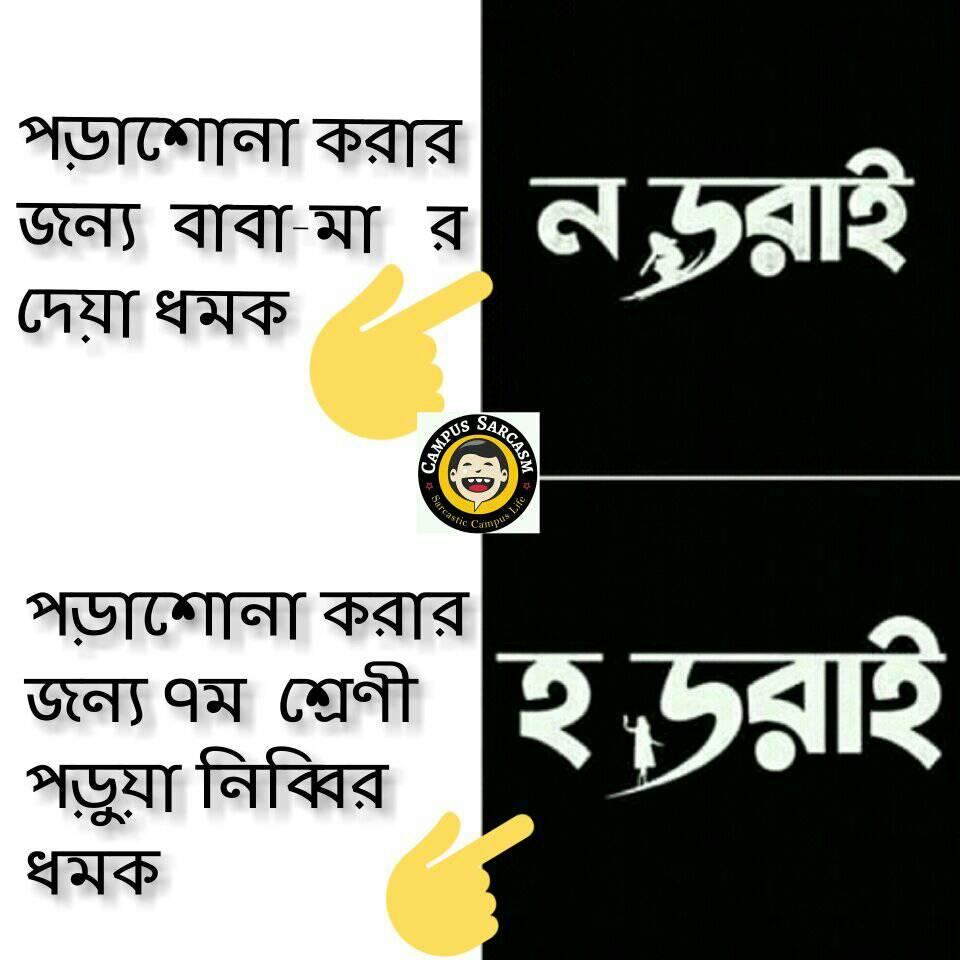
Caption: পড়াশোনা করার জন্য বাবা মা র দেয়া ধমক     ন ডরাই      পড়াশোনা করার জন্য ৭ম শ্রেনী পড়ুয়া নিব্বির ধমক     হ ডরাই
Label: non-hate